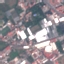
Land use / land cover: Industrial